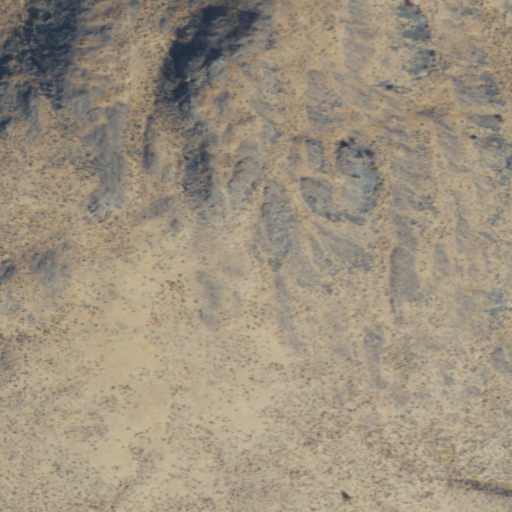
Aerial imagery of mountain in Washington named Jones Hill containing shrub and grassland